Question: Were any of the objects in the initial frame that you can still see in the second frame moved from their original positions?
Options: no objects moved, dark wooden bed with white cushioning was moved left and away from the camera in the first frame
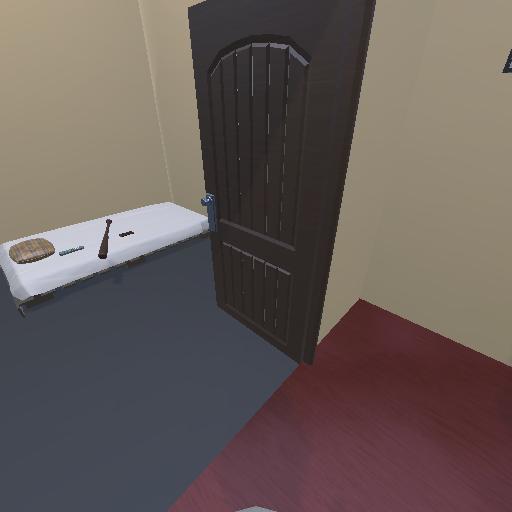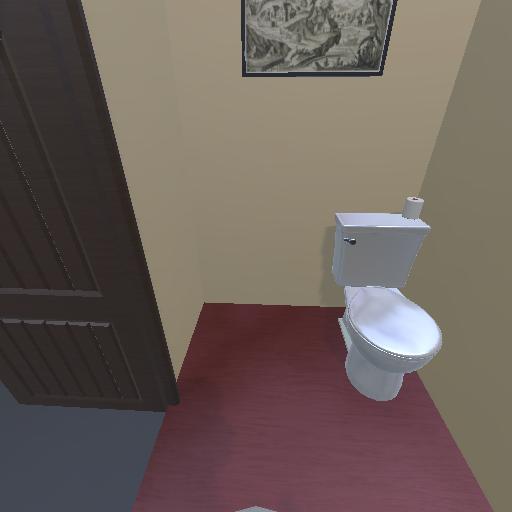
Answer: no objects moved